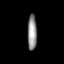
Tissue: lung
Cell type: Endothelial cells
Senescence score: 0.5404
Nuclear area (px): 341
Mean DAPI intensity: 138.003